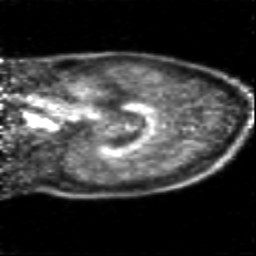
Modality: PET
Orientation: sagittal
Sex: female
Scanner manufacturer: siemens